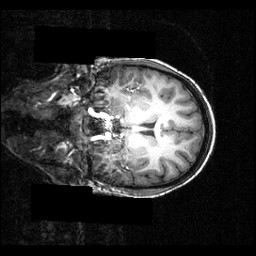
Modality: T1w
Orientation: coronal
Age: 23
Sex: female
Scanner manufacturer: siemens
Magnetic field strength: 3.951 T
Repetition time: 1.5 s
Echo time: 0.00335 s